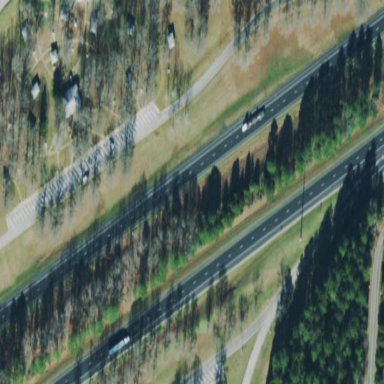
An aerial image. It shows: Rest area along the road.